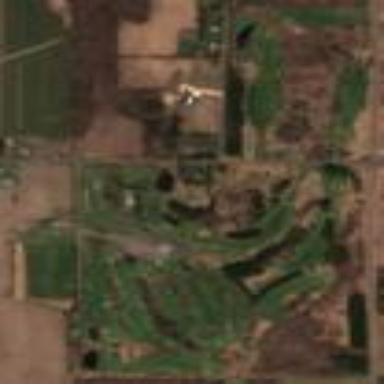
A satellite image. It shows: Golf course.